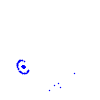
Particle: kaon